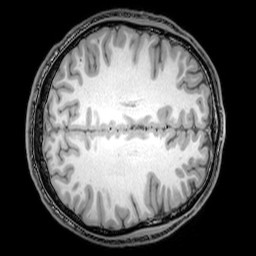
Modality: T1w
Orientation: axial
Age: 24
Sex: male
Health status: healthy
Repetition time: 0.081 s
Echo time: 0.037 s